Question: I am trying to develop a sample app that uses Javascript in client side and consumes rest web services. I am new to LinkedIn ans social network APIs. Si I want to setup a LinkedIn login at first then other social networks later.
Linkedin API utilise OAuth2. I want to use it to store tokens that give us if the user authorize the application to access some its basic data.
I am thinking to use the REST API so the could request token for authorized users and stores them in a database via the developed RESTful web servcie. I know but we want to use what we have now.

The schema up tells what I have in mind. If I am wrong please help.
An other problem for is that I want to use token to renew it or get some data from social networks.
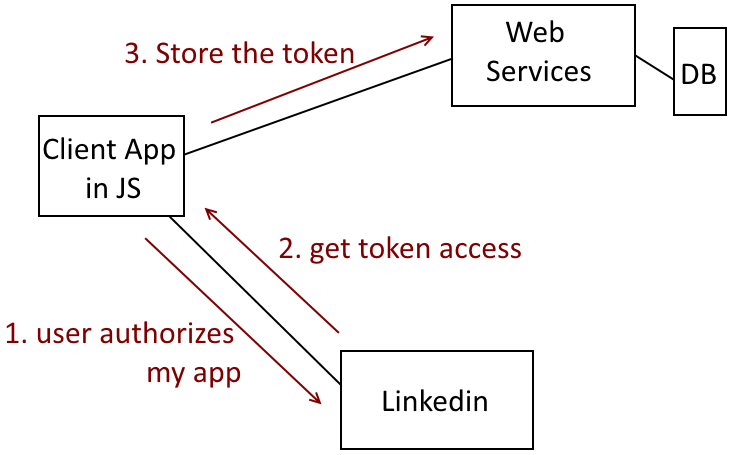
Answer: Your scenario might have one serious security issue - in case you do not use https for the step 3, the access token is not safe.
You are trying to use wrong scenario for the case. OpenID Connect (OAuth2 extension) among other defines following authentication scenarios:
1. Implicit flow - what you are doing with the steps #1 and #2. Login is completely done by a client and access token is returned directly to it by the means of the "#" URL part. The "#" URL part is not sent to the server and is secure even if your pages are loaded via http.
2. Authorization code flow is a 2 step process where client initiates login to get authorization code (which is valid once) and then exchanges it to access token on the server side. Access tokens should not leave the server side.
Authorization code flow also defines refresh tokens which could be stored in your DB and used to fetch new access tokens once they expire.